Question: I am trying to add a custom scale on an axis, such as below

The idea is that a tick is always 2 times bigger than a previous tick.
My understanding is that this is a custom scale. I did a bit of research & could not find anything like it.
So I guess my question is actually two questions:
1. Is this scale "standard" in the mathematical world?
2. Is this possible to implement this using d3.js ?
Any link to related tutorial or live example (ie. jsFiddle) is also welcome.
EDIT: I have now asked <URL> & will update this post after I have tried a few things.
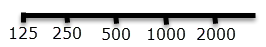
Answer: Polylinear scales can be used in this scenario. From <URL>:
> Although linear scales typically have just two numeric values in their
domain, you can specify more than two values for a polylinear scale.
In this case, there must be an equivalent number of values in the
output range. A polylinear scale represents multiple piecewise linear
scales that divide a continuous domain and range.
Here's an example that fits your requirements:
'''
// Your custom scale:
var customScale = d3.scale.linear()
.domain([125,250,500,1000,2000])
.range([0,50,100,150,200]);
// The axis uses the above scale and the same domain:
var axis = d3.svg.axis()
.scale(customScale)
.tickValues([125,250,500,1000,2000]);
'''
Knowing the number of ticks as well as the extents of domain and range, the computation of both arrays is trivial (note that they must be of equal length).